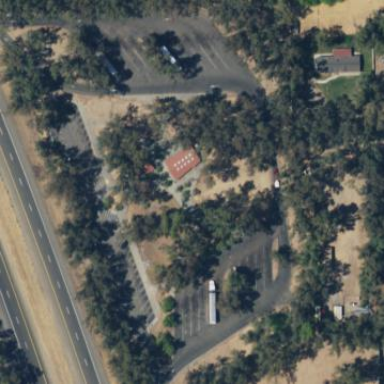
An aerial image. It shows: Rest area on the road with picnic tables.